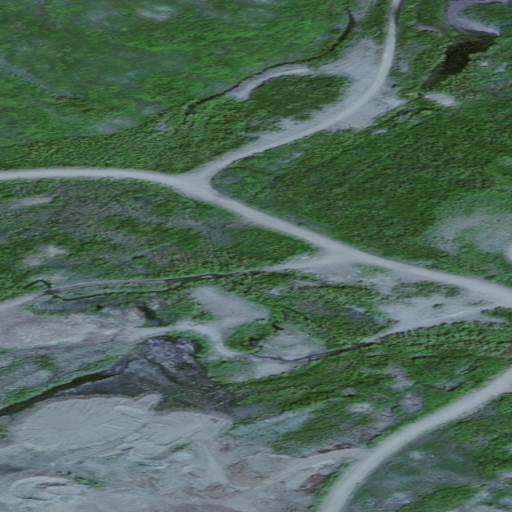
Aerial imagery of valley in Alaska named Specimen Gulch containing only unknown